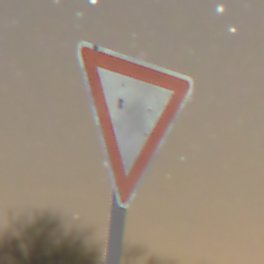
Verkehrszeichen: VorfahrtGewaehren
Umgebung: Outdoor, Nature
Tageszeit: Night
Wetter: Clear
Licht: Natural
Jahreszeit: NotSpecified
Kontrast: LowContrast